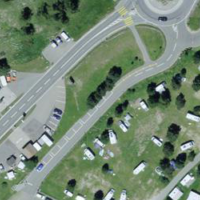
EUNIS habitat code: 53
Species observed at this site:
Salvia pratensis